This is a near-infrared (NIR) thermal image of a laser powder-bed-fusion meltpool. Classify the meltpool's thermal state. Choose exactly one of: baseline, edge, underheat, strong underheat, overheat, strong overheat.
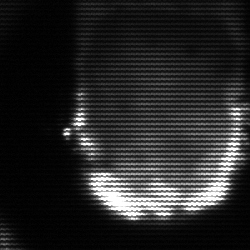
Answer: baseline